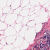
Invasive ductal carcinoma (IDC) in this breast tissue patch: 1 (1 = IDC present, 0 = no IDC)